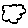
Label: cloud